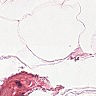
Metastatic tissue present: no